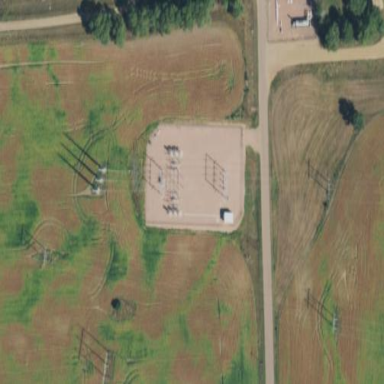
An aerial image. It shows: Outdoor substation at the compensation level.